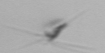
Label: Calciopappus